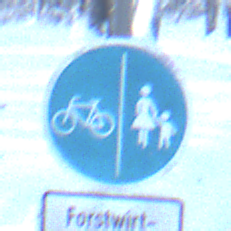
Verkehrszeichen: GetrennterRadUndGehwegRadwegLinks
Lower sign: BesondereFahrzeugeUndTransportgueter7
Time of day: MorningAfternoon
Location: Outdoor (Nature)
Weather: Clear
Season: Winter
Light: Natural